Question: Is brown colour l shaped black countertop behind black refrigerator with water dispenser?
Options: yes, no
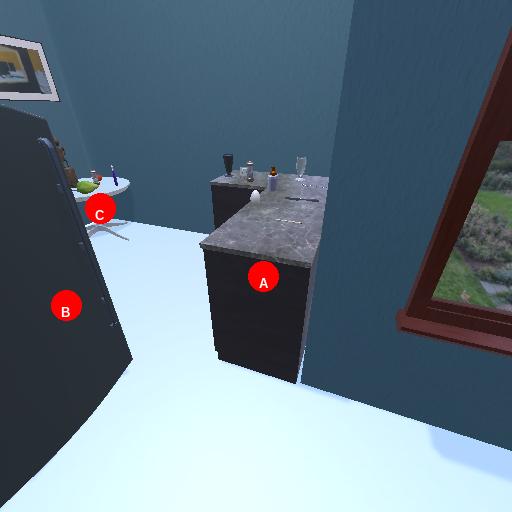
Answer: yes